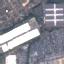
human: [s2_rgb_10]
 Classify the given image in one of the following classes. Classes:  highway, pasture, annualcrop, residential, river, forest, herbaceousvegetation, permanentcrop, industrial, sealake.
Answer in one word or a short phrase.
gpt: Industrial